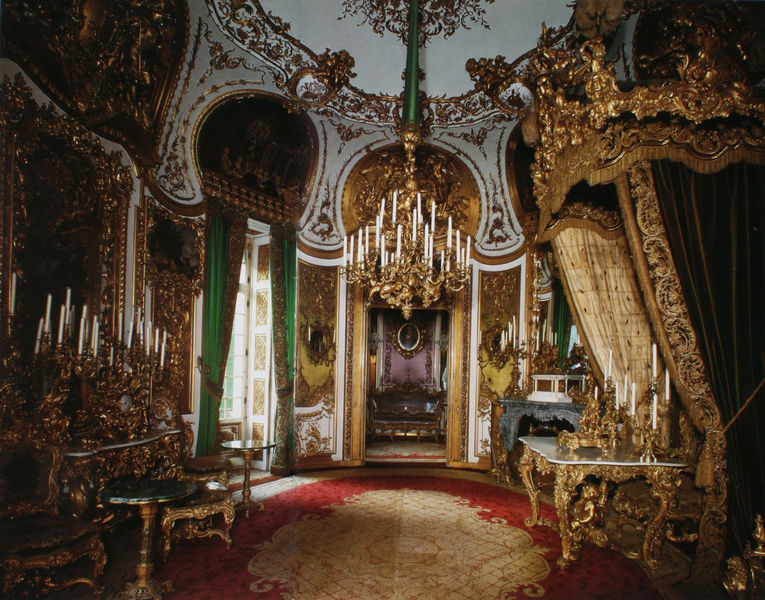
Titel: Audienzzimmer (Arbeitszimmer) in Schloss Linderhof
Künstler: Georg Dollmann
Standort: Graswangtal
Institution: Schloss Linderhof
Schlagwörter: gemälde, weiß, gelb, grün, fenster, raum, stuhl, tisch, tür, zimmer, rot, schloss, ornament, teppich, architektur, barock, rahmen, samt, innenraum, spiegel, vorhang, gold, reich, decke, rokoko, kamin, sofa, lehne, lila, violett, gardine, gardinen, vorhänge, ornamente, kerze, bett, schlafzimmer, kerzen, kronleuchter, leuchter, lüster, stuck, durchgang, foto, fotografie, vergoldet, palast, mosaik, kerzenständer, kerzenleuchter, baldachin, konsole, kabinett, prunk, verzierungen, kandelaber, fendter, enterieur, krezen, tissche, bpalast